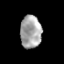
Tissue: prostate
Cell type: T cells
Senescence score: 0.2677
Nuclear area (px): 679
Mean DAPI intensity: 165.592